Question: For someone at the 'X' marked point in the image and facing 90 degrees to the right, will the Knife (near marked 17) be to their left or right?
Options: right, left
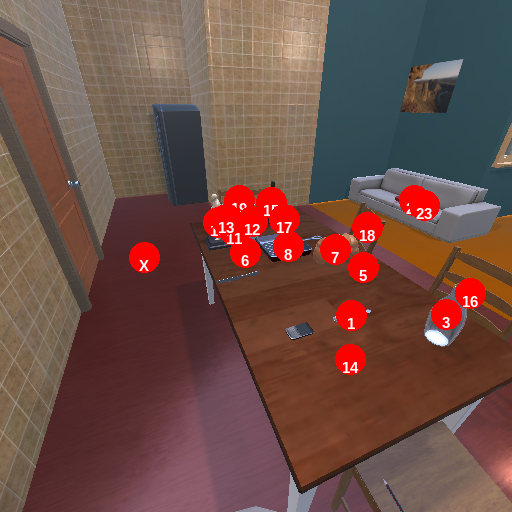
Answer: right